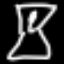
Label: hourglass